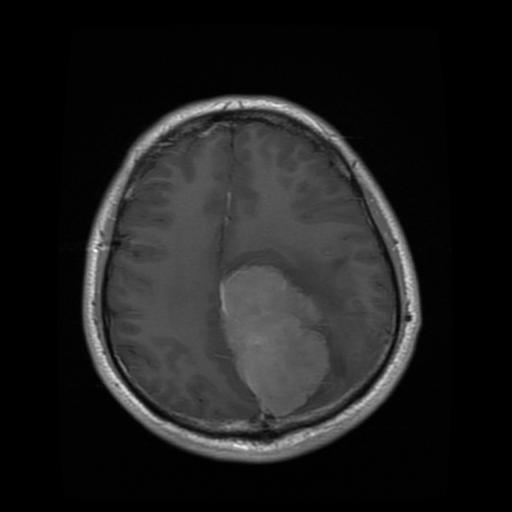
Label: meningioma